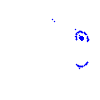
Particle: electron